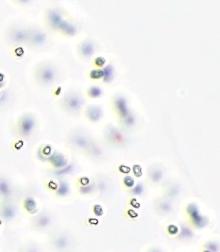
Label: Phaeocystis